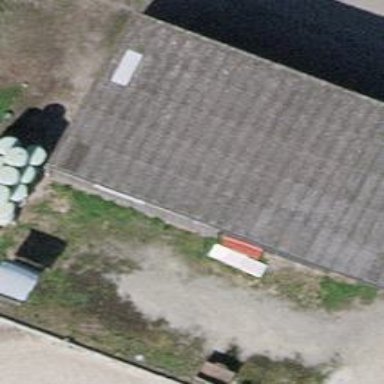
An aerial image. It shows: Barn with skillion roof shape.